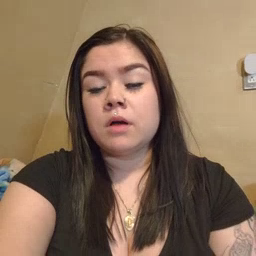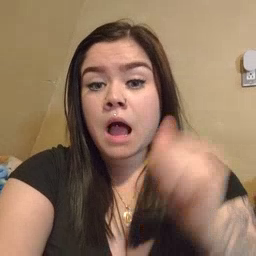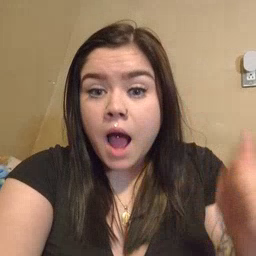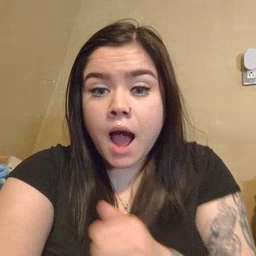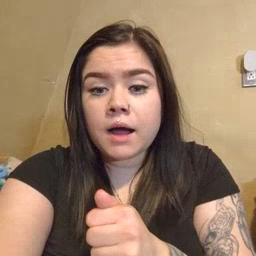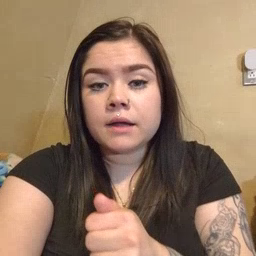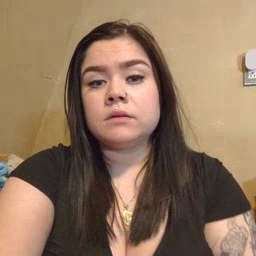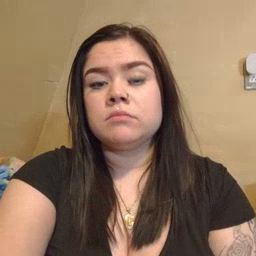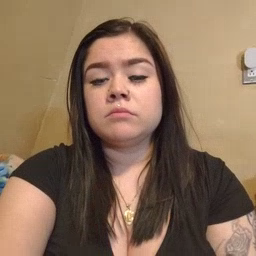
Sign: hide